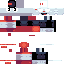
A female skeleton skin with dark skin, wearing brown bald dressed in a blue hoodie and brown pants, featuring a closed mouth.